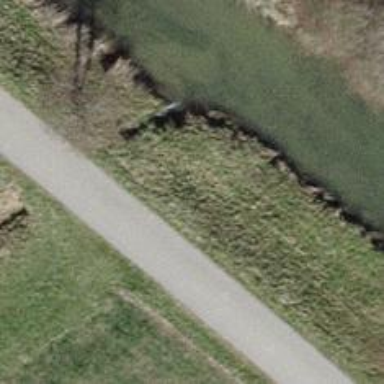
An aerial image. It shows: Drain passing through culvert tunnel.